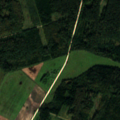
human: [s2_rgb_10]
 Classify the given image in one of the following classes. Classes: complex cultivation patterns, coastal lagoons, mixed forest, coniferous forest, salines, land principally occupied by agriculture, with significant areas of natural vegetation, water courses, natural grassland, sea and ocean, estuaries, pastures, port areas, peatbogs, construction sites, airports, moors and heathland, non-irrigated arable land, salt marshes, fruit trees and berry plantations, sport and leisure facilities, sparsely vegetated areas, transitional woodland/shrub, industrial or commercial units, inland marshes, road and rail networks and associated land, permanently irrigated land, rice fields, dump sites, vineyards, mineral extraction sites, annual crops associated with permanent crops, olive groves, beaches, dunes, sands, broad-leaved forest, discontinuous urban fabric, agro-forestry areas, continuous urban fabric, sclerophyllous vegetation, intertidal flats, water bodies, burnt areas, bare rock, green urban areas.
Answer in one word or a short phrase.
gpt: non-irrigated arable land, broad-leaved forest, coniferous forest, mixed forest, transitional woodland/shrub